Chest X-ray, PA view. Patient: 37 years old, sex M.
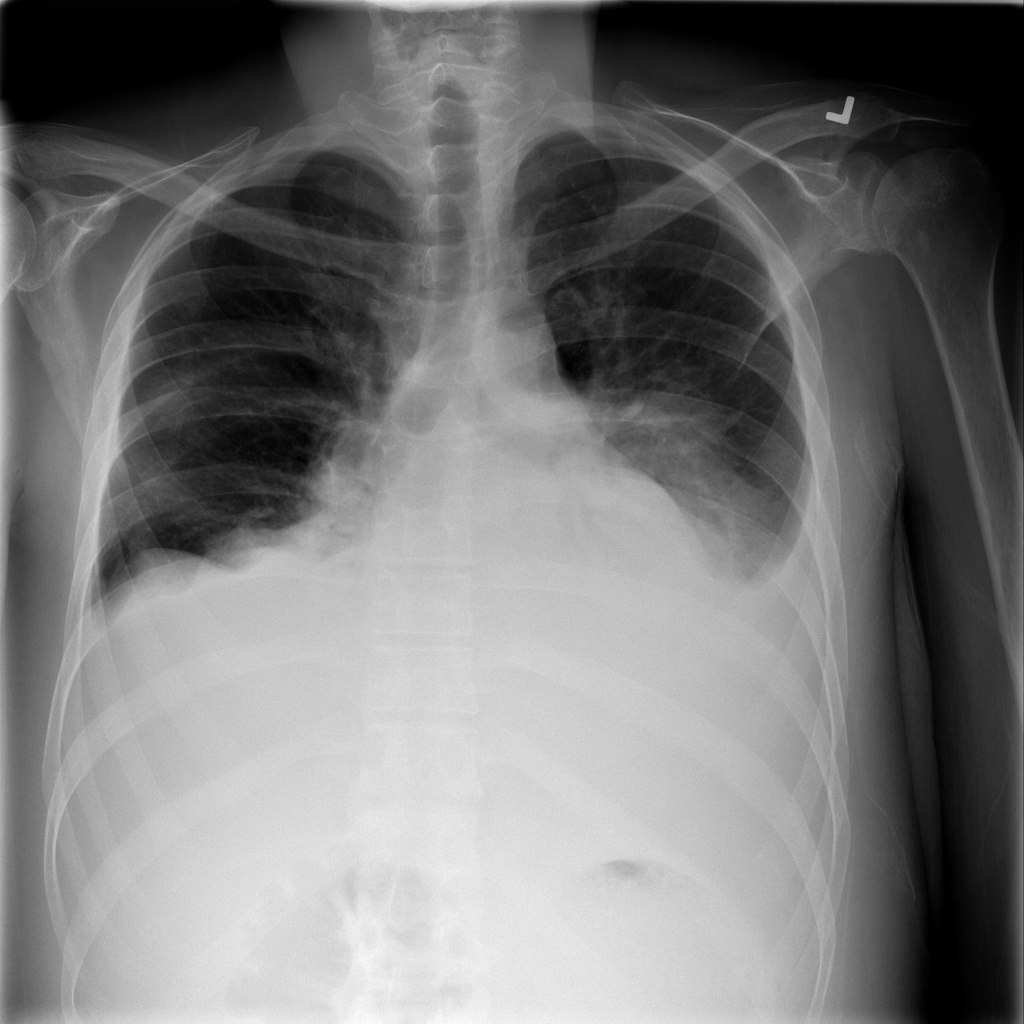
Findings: Effusion